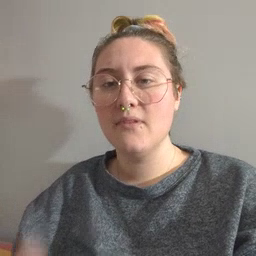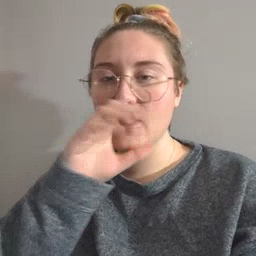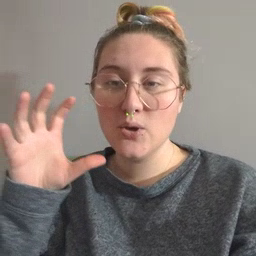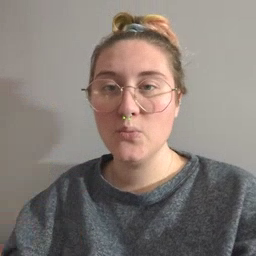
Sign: balloon